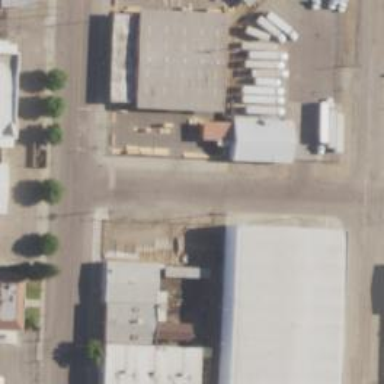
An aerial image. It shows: Alleyway designated as service road.